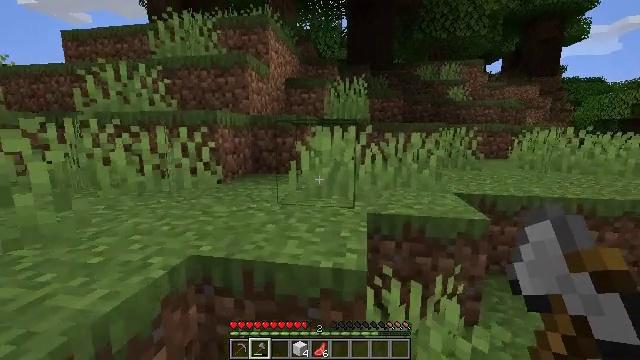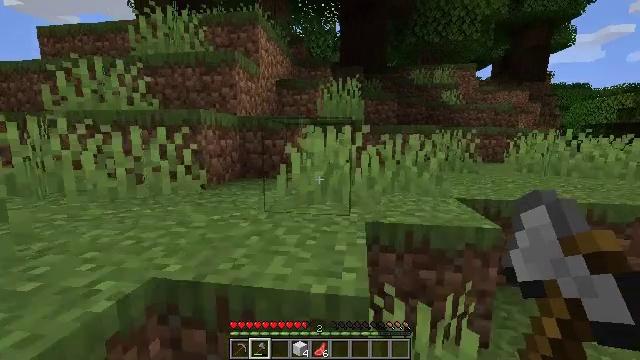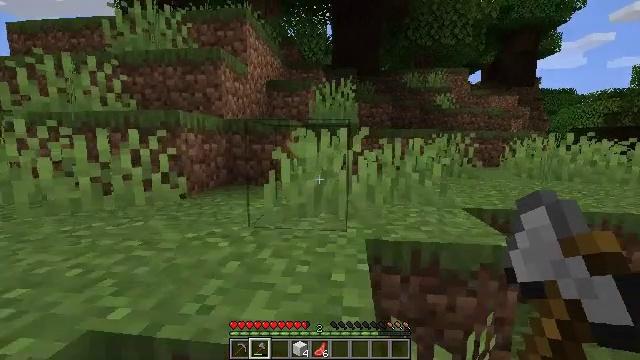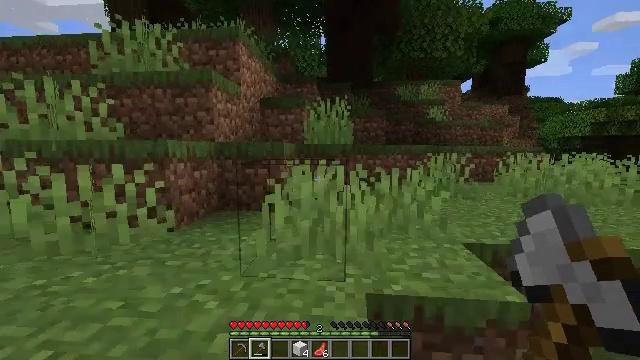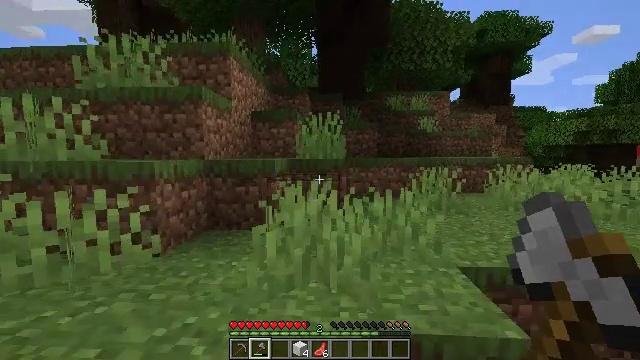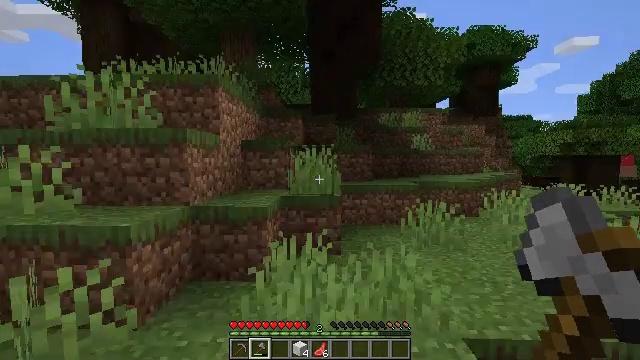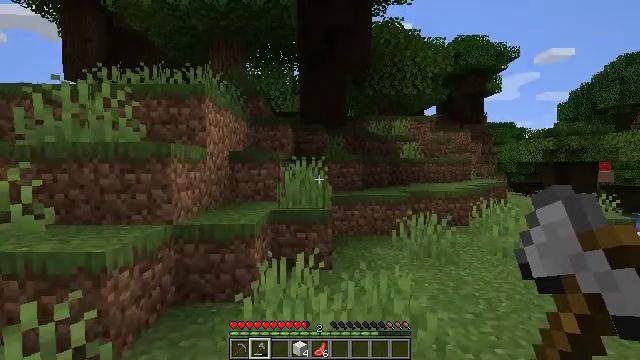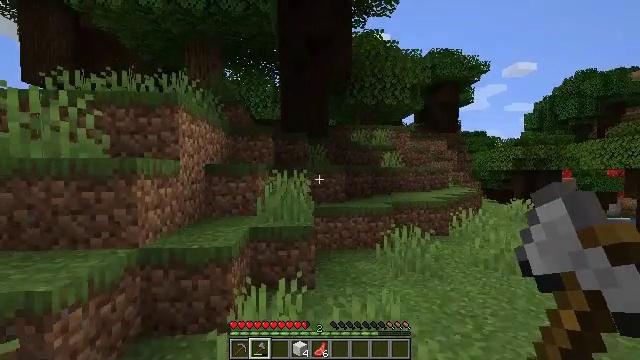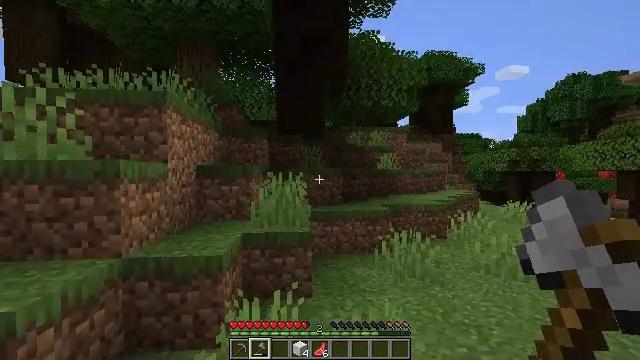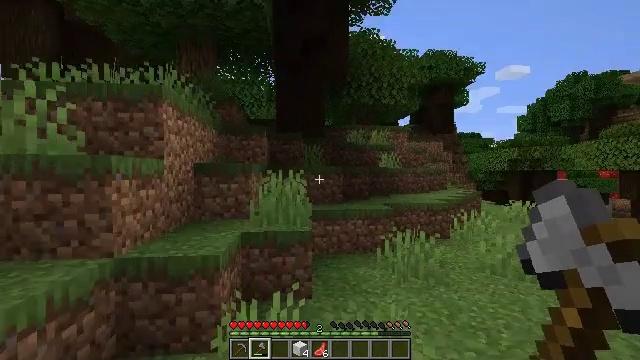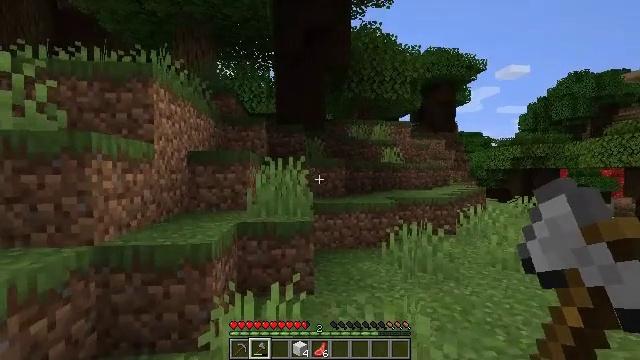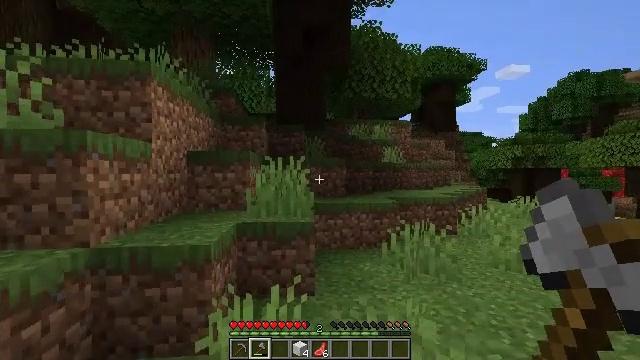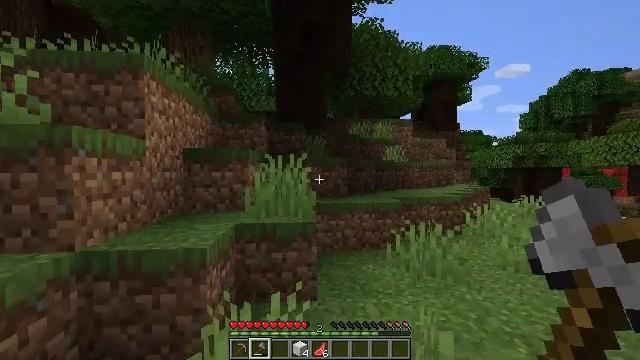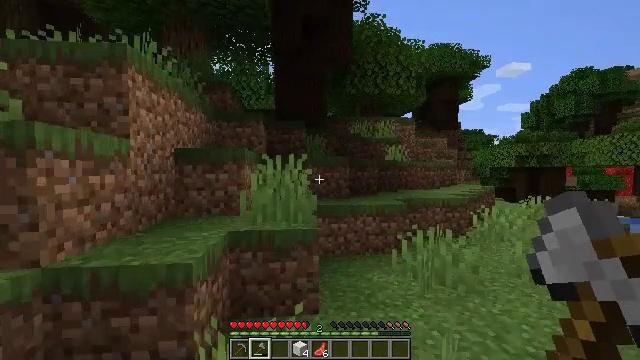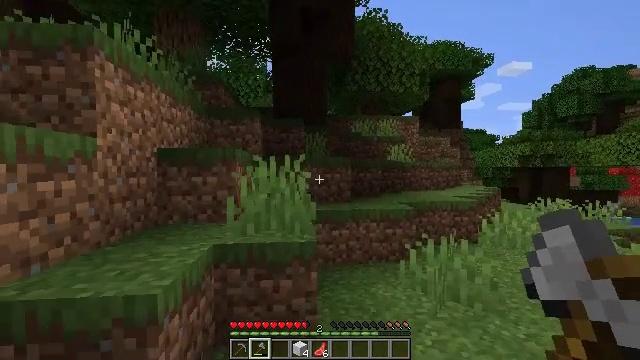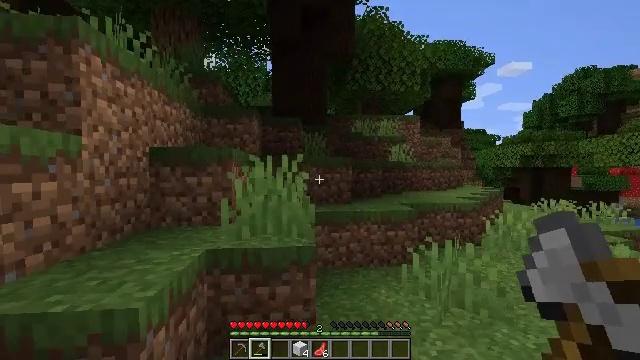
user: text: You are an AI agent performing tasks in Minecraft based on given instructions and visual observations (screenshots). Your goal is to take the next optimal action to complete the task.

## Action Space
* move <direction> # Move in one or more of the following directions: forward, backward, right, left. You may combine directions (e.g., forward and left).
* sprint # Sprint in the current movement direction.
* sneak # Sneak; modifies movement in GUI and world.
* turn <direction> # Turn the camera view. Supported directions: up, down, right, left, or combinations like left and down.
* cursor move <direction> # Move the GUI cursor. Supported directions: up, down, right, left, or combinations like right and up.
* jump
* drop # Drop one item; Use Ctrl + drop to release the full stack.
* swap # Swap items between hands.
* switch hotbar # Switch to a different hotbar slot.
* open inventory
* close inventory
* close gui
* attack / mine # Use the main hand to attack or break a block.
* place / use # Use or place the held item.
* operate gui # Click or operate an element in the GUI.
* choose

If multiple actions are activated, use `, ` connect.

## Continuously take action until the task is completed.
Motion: motion action
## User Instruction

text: Use logs and furnace to produce charcoal.
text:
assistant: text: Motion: move forward, sprint, turn right
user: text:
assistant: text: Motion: move forward, sprint, turn right and up
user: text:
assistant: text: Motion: move forward, sprint, turn right and up, jump
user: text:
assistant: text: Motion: move forward, sprint, turn right and up, jump
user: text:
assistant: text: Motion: move forward, sprint, turn right and up, jump
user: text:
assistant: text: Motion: move forward, sprint, turn right and up, jump
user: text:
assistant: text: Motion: move forward, sprint, turn right and up, jump
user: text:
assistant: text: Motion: move forward, sprint, turn right
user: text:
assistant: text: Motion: move forward, sprint
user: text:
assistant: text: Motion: move forward, sprint
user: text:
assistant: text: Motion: move forward, sprint
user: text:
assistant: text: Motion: move forward, sprint
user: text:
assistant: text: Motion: move forward, sprint
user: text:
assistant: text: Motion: move forward, sprint
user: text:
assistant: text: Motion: move forward, sprint
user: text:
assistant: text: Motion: move forward, sprint
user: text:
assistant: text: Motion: move forward, sprint, turn left
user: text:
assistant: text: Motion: move forward, sprint, turn left and up
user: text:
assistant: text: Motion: move forward, sprint, turn left and up
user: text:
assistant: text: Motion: move forward, sprint, turn left
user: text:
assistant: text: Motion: move forward, sprint, turn left, jump
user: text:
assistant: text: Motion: move forward, sprint, turn left, jump
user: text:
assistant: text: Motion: move forward, sprint, turn left, jump
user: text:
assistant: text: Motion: move forward, sprint, turn left and down, jump
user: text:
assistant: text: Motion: move forward, sprint, turn left
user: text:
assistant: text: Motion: move forward, sprint
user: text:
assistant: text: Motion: move forward
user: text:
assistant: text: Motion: move forward
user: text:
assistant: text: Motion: move forward, turn left
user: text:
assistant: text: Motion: move forward, sprint, turn left and down